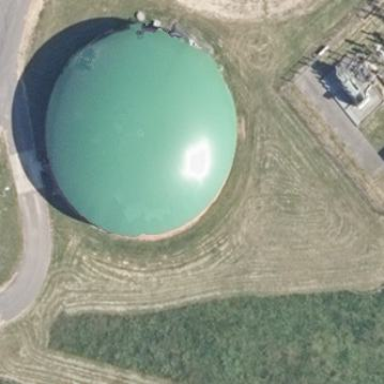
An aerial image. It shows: Storage tank with man-made structure.